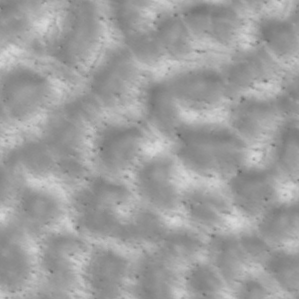
Label: non_frost